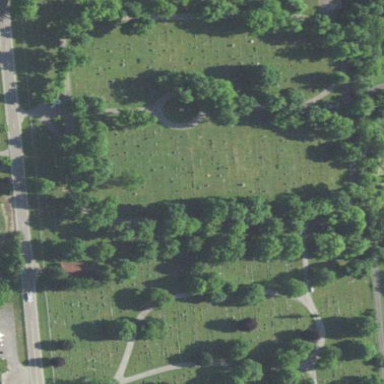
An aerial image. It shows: Cemetery.